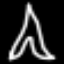
Label: The Eiffel Tower